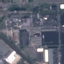
Label: Industrial